Milling tool wear sample.
Tool blade image: 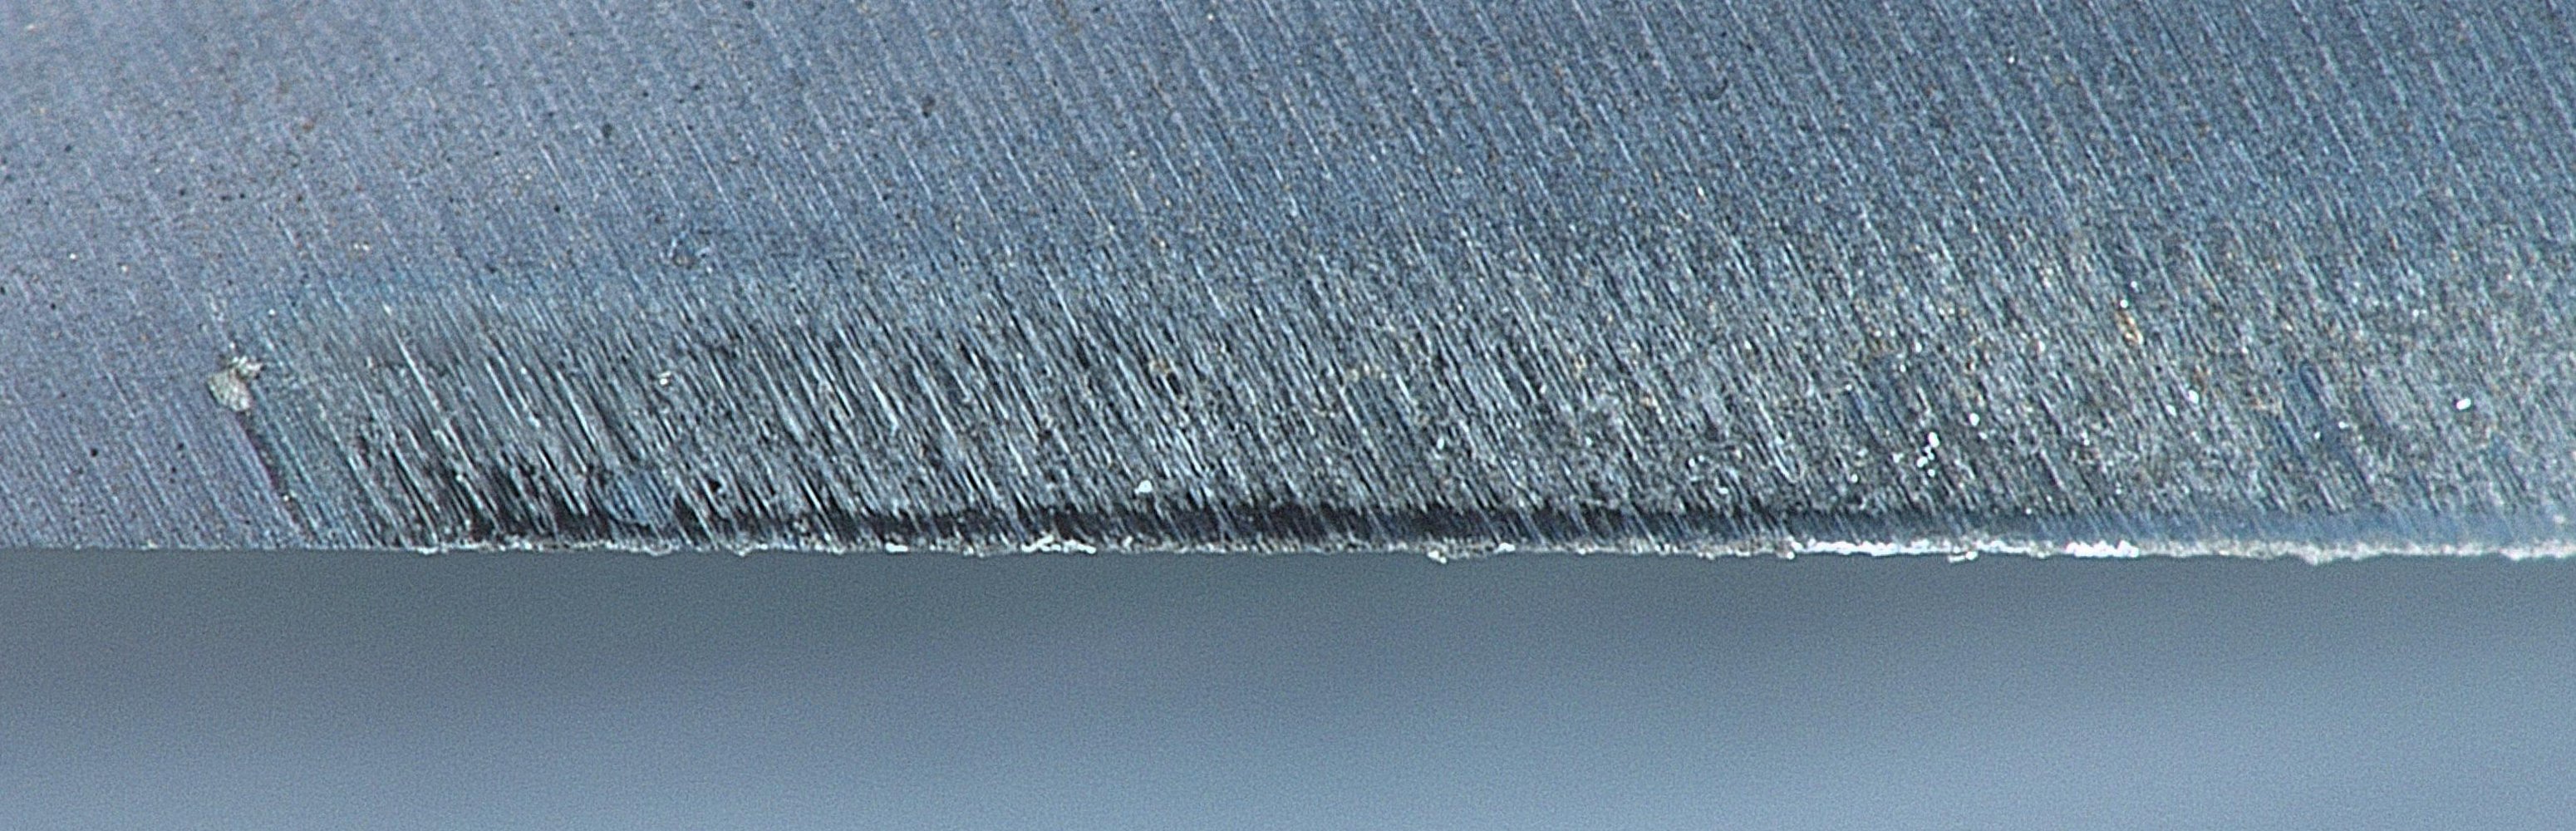
Chip image: 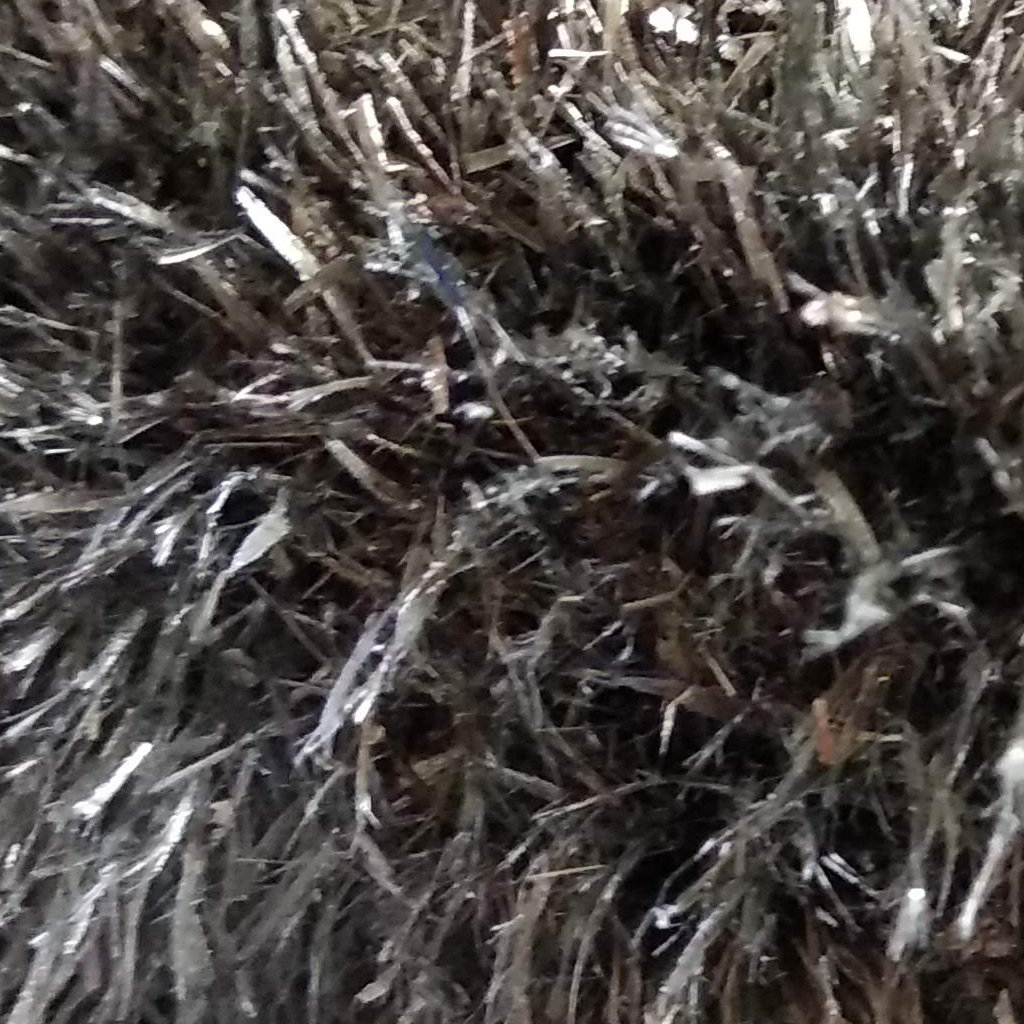
Workpiece image: 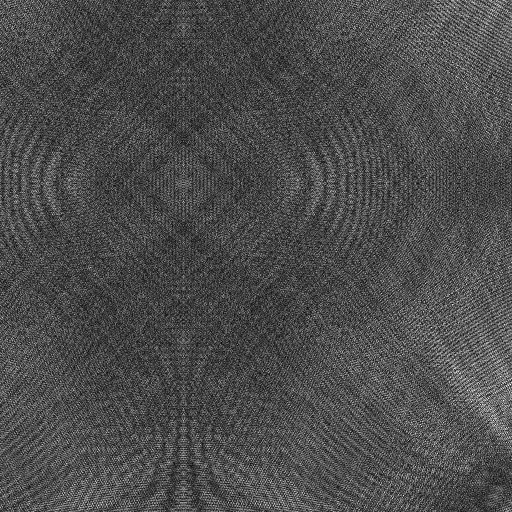
Tool wear state: sharp
Gaps: 0
Flank wear: 44.5
Overhang: 9.43
Force-signal Mel-spectrograms (X, Y, Z axes): 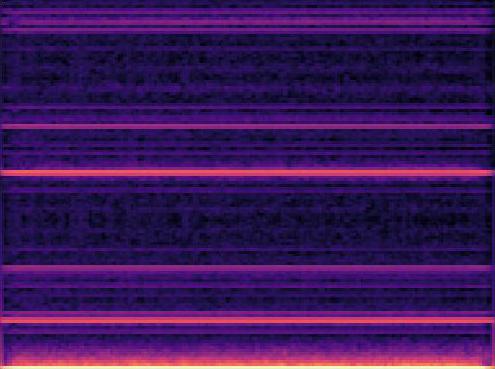 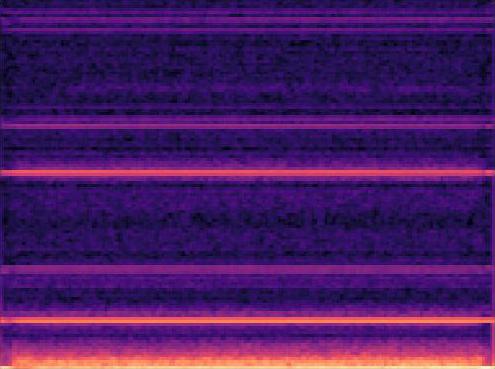 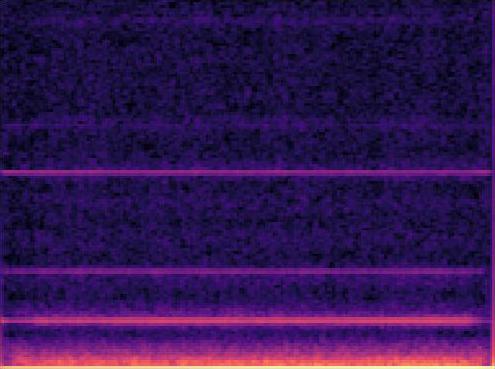
Force-signal scalograms (X, Y, Z axes): 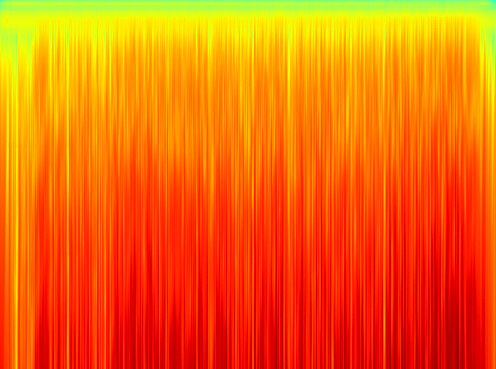 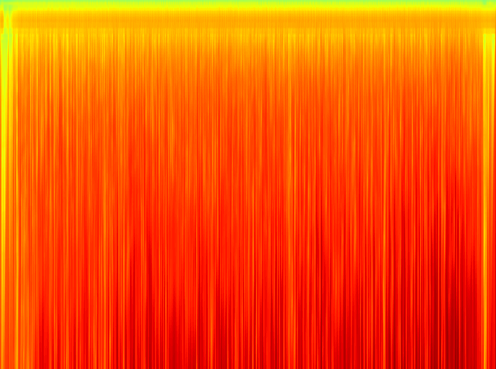 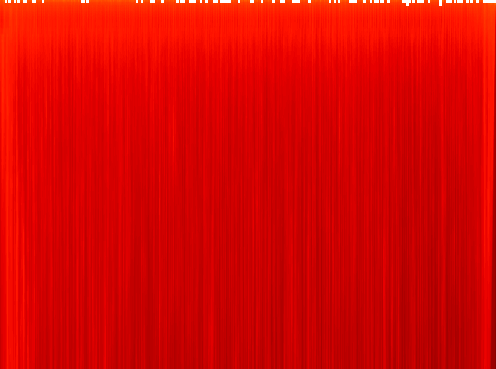
Force phase: initial_break_in_wear